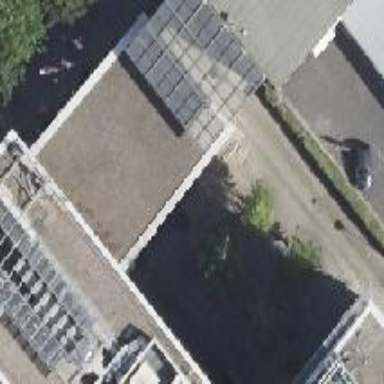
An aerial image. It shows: Office building with flat roof.